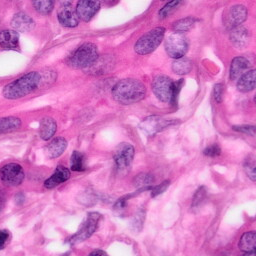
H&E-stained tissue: Pancreatic